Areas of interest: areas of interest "Long-distance Bus Station"
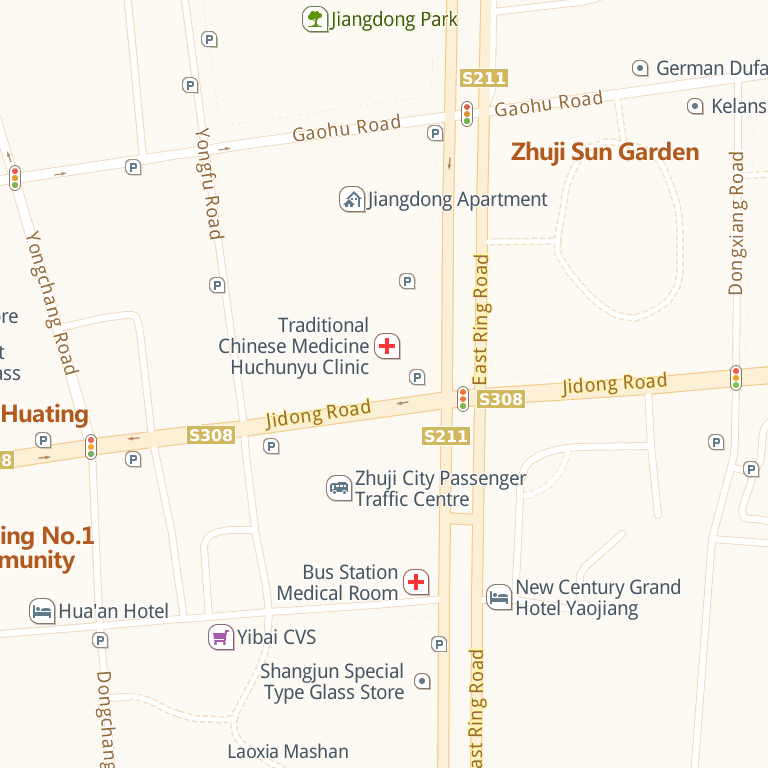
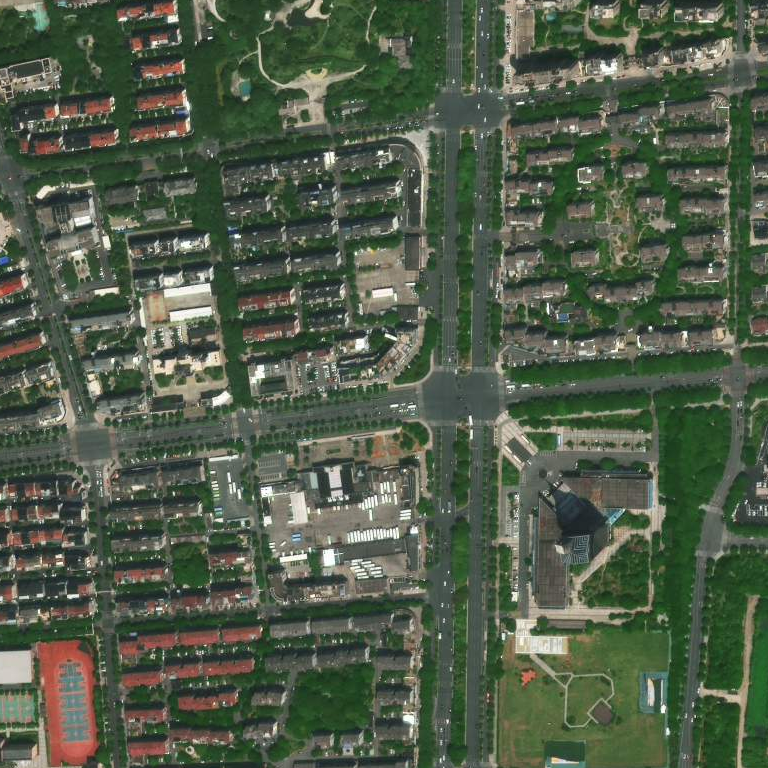